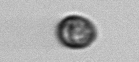
Label: Dinophyceae